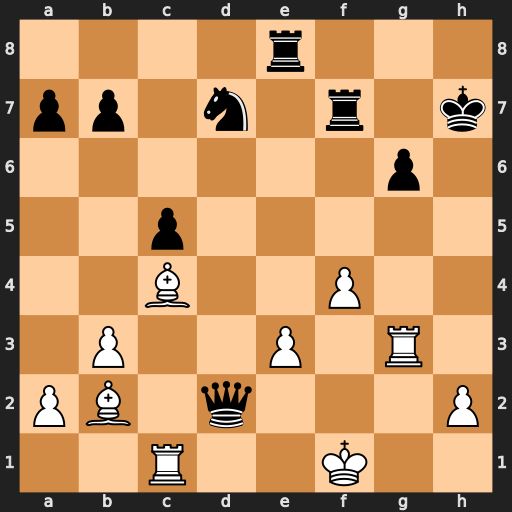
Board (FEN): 4r3/pp1n1r1k/6p1/2p5/2B2P2/1P2P1R1/PB1q3P/2R2K2
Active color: w
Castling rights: -
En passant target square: -
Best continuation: Rh3+ Kg8 Rh8#